Question: I'm trying to create text box in a table on button click. I've wrote javascript code in the button click and it works. My problem is that data entered in the textbox of previous row is cleared when adding next row of textbox. Code and screen shots are given. Please help to solve this problem.
'''
function addRow(tableID) {
var table = document.getElementById(tableID);
var count = table.rows.length - 1;
table.innerHTML += "<tr> <td>"+count+"</td> <td><input type='text' id='date" + count + "' size='20'></td> <td><input type='text' id='from" + count + "' size='20'></td> <td><input type='text' id='to" + count + "' size='20'></td> <td><input type='text' id='mode" + count + "' size='20'></td> </tr>";
}
'''

on clicking add button I lose data curresponding to Sl.no1]
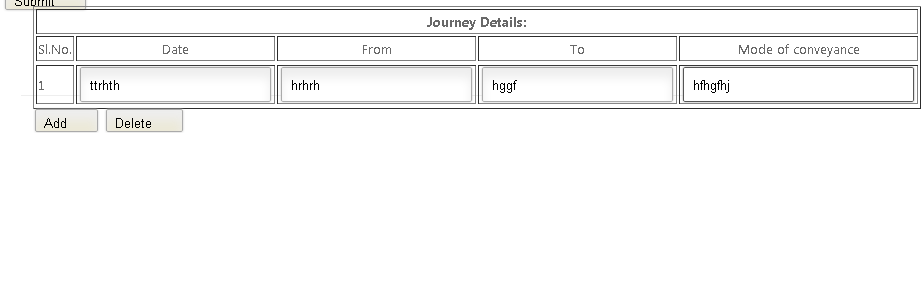
Answer: 'innerHTML' is NOT the way to go with your scenario. You really should be using the 'insertRow' and 'insertCell' methods provided by Javascript. Is it much cleaner, maintainable, and easier to read. 'innerHTML' overwrites the element's contents, which is your problem. If you used '.innerHTML += "something"' then it might work, but then you can't construct your table every time 'addRow' is called - you would just literally append a new row via HTML.
<URL>
<URL>
This way, you don't have to completely construct the table every time the function 'addRow' is called. You can just use 'insertRow' and append a new one with a textbox inside. Your previous rows won't be overwritten, recreated, or messed up at all (as long as you do it right). Although there are examples in the links, I'll post an example with your code in a few minutes.
UPDATE:
<URL>
To demonstrate what I mean. It may not be the cleanest, I just wanted to write it up fast!